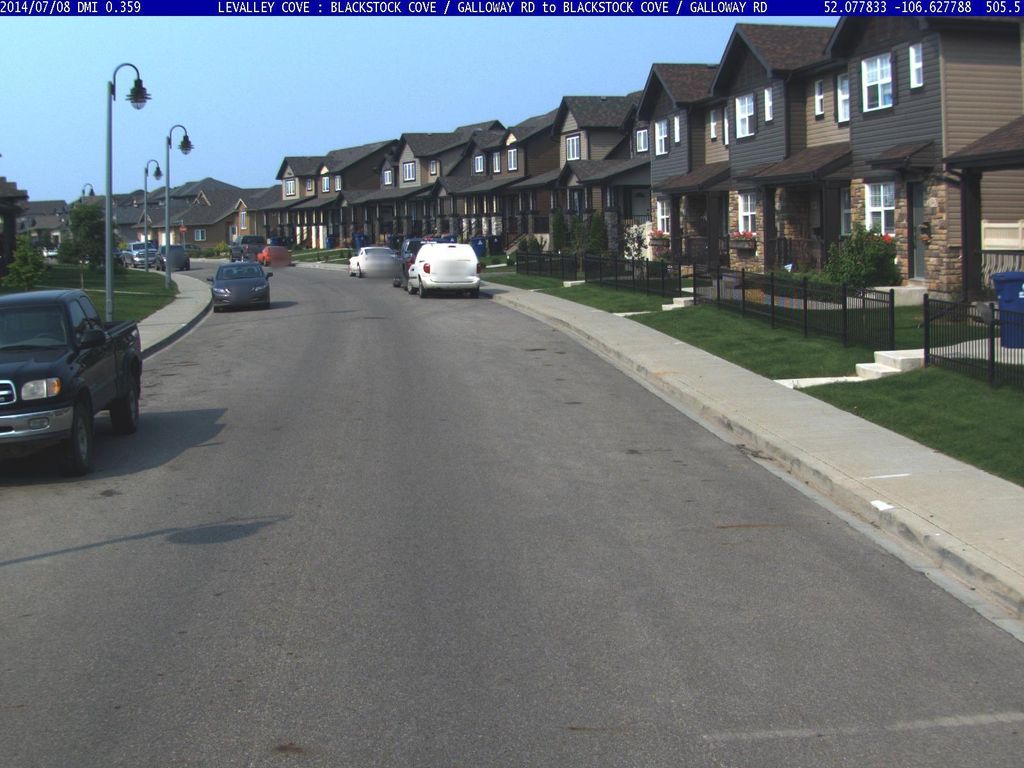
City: saskatoon